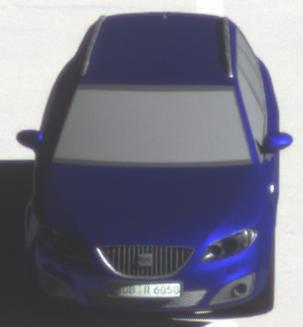
Make: SEAT
Model: Exeo ST 1.6
Detailed model: Exeo (3R) ST
Model produced from: 2010/05
Model produced until: 2010/08
Doors: 5
Color: blue
Road condition: dry road
Daytime: morning or afternoon
Contrast: high contrast